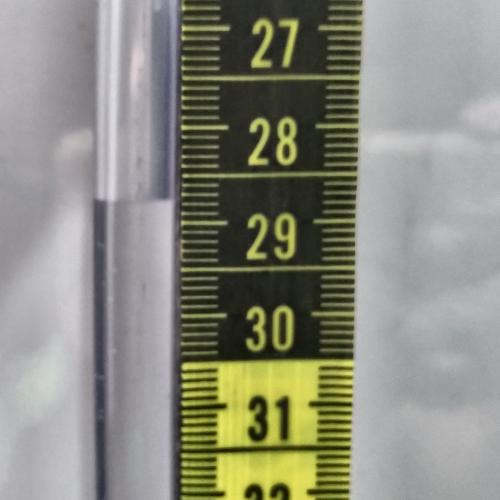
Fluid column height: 28.7 cm